Interaction volume radius: 10 \u00c5
Interaction volume height: 30 \u00c5
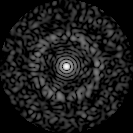
Disorder parameter: 0.8315